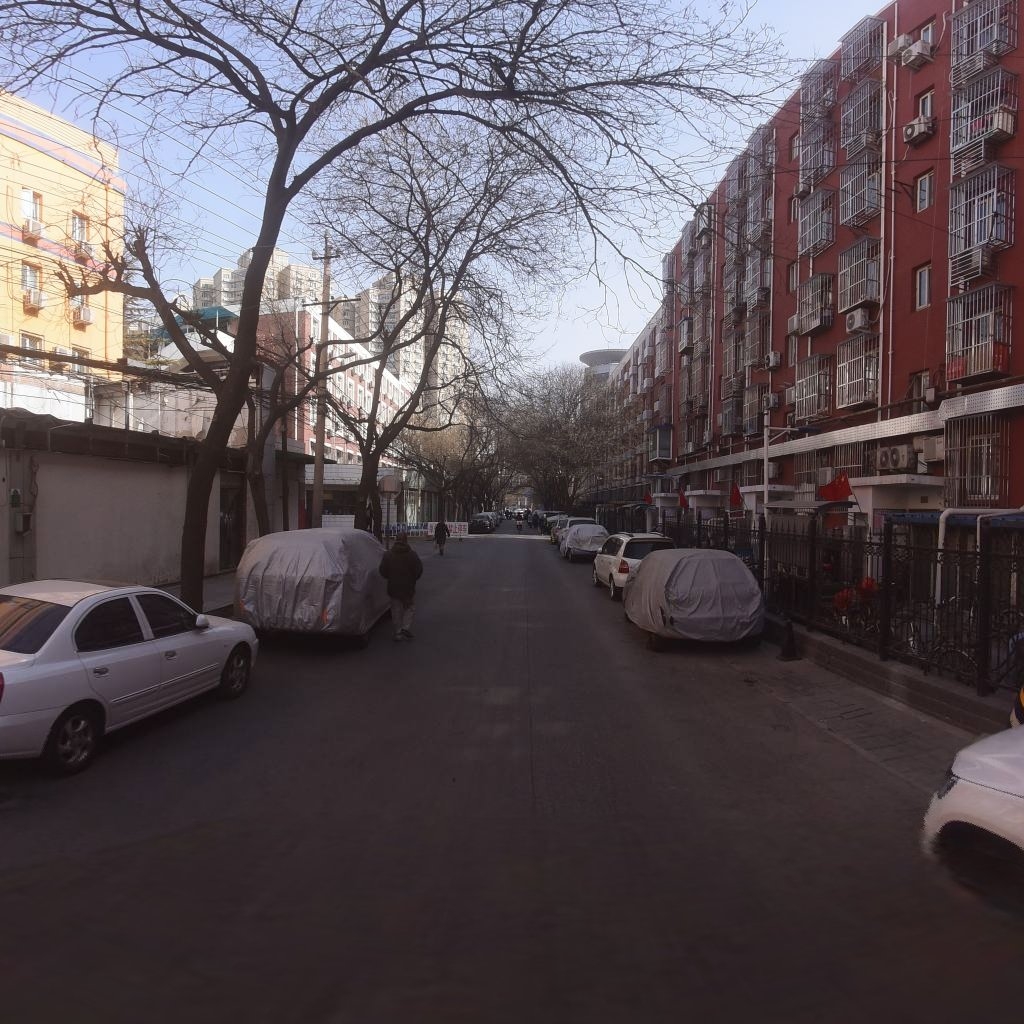
Region: Xicheng
Road damage annotations: longitudinal crack